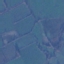
Label: Pasture